Chest X-ray:
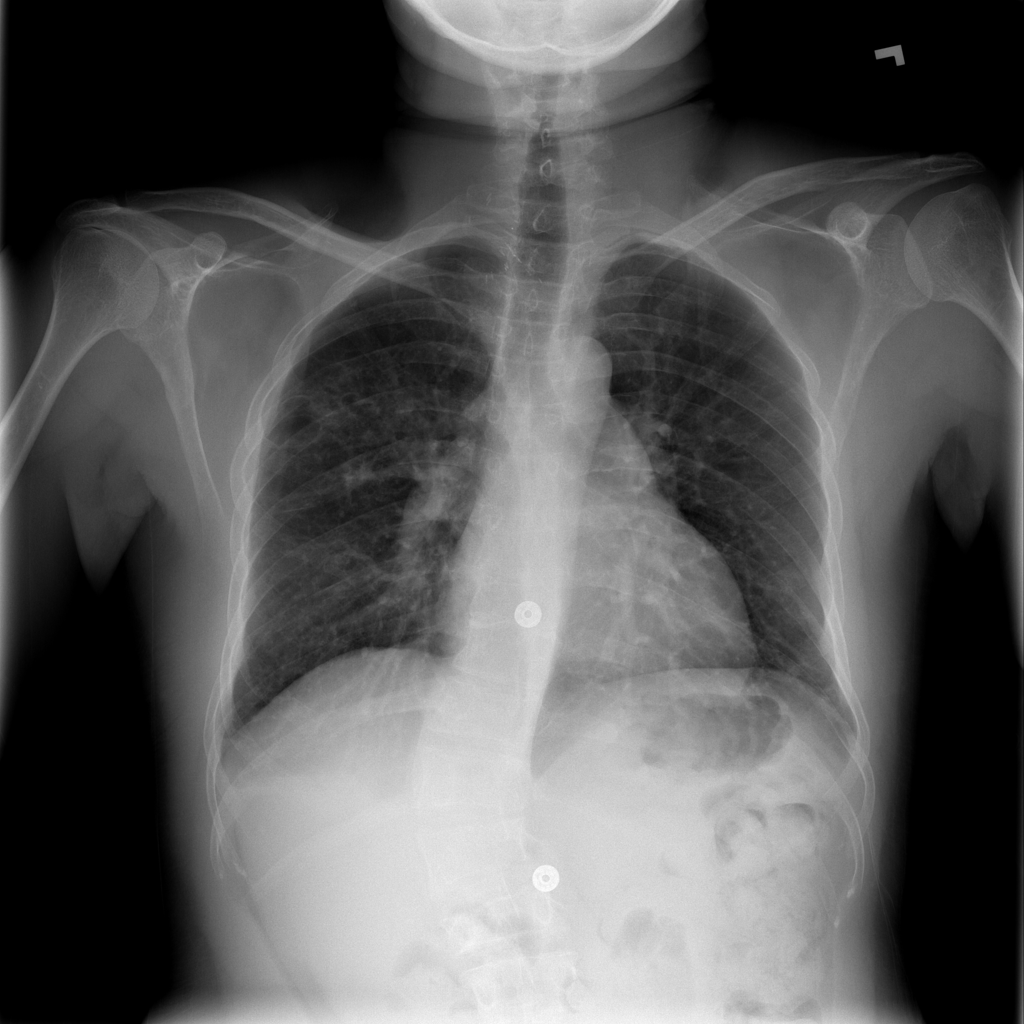
Findings: Consolidation, Pleural Thickening
No abnormal finding: no